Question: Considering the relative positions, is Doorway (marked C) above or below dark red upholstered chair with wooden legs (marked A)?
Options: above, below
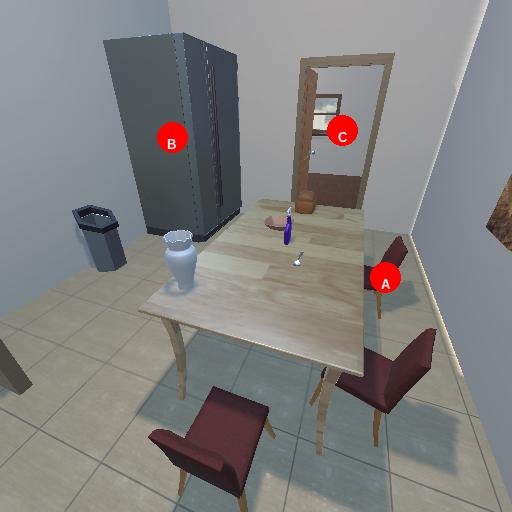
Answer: above